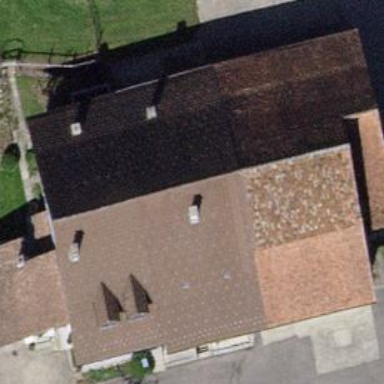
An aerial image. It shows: Farm building.